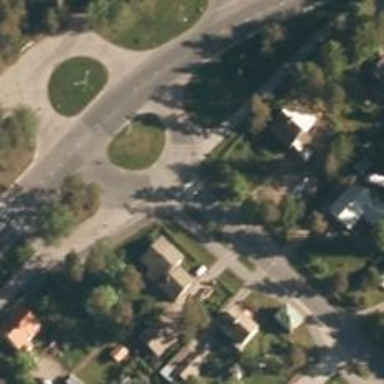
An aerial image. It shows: Crossing on the road.